Question: How to get count_id and rating_evarate from table?
I want to count the id and get rating evarate from the table bellow .
how can I do it in mysql .
'''
SET FOREIGN_KEY_CHECKS=0;
-- ----------------------------
-- Table structure for 'rating'
-- ----------------------------
DROP TABLE IF EXISTS 'rating';
CREATE TABLE 'rating' (
'id' int(11) NOT NULL,
'rating' int(11) NOT NULL
) ENGINE=MyISAM DEFAULT CHARSET=utf8;
-- ----------------------------
-- Records of rating
-- ----------------------------
INSERT INTO 'rating' VALUES ('1', '5');
INSERT INTO 'rating' VALUES ('2', '0');
INSERT INTO 'rating' VALUES ('3', '0');
INSERT INTO 'rating' VALUES ('4', '0');
INSERT INTO 'rating' VALUES ('2', '0');
INSERT INTO 'rating' VALUES ('1', '0');
'''

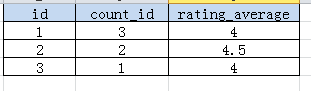
Answer: You can try this:
'''
SELECT ID
, COUNT(ID) Count_ID
, AVG(Rating) AS rating_average
FROM rating
GROUP BY ID;
'''
### See this SQLFiddle